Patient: sex M, age 46
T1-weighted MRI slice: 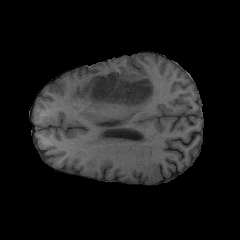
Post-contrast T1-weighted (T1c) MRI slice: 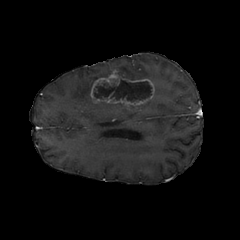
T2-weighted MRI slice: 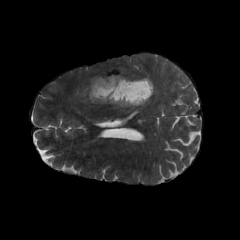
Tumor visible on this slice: yes
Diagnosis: Glioblastoma, IDH-wildtype
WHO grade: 4